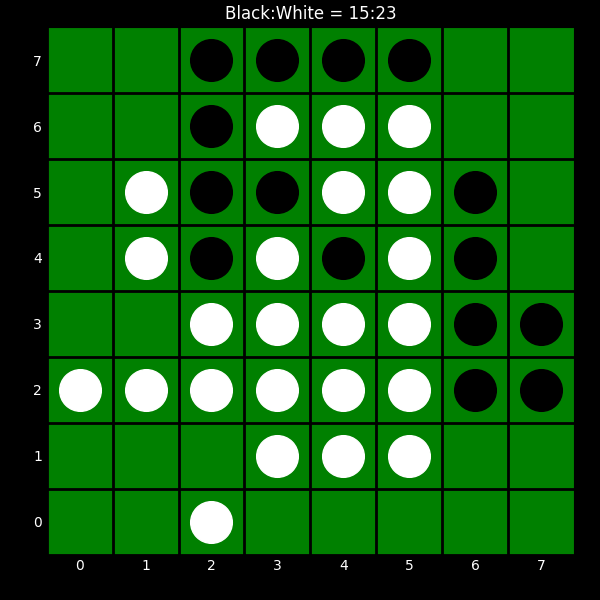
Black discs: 15
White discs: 23